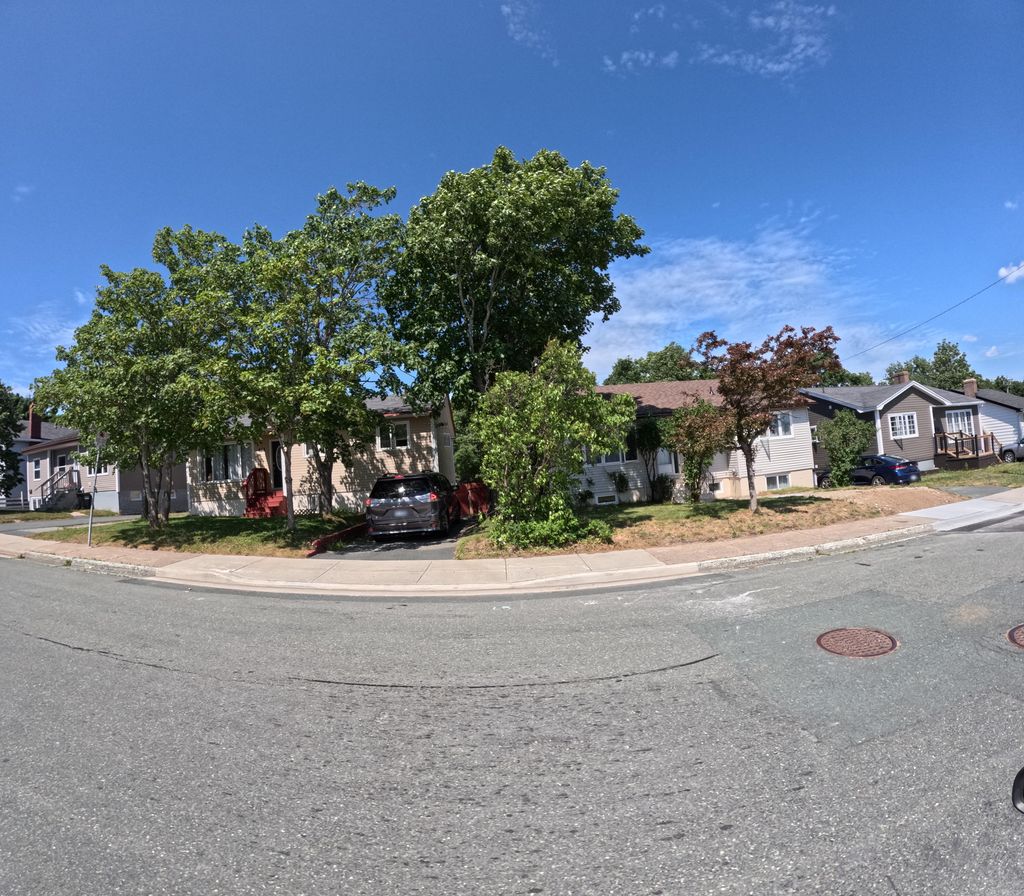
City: st_johns